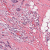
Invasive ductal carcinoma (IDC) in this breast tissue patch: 1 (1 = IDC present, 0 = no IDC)